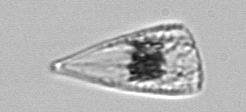
Label: Licmophora